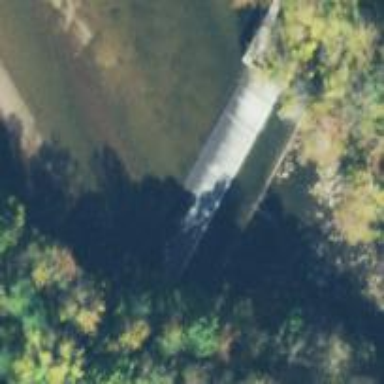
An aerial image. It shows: Dam along waterway.